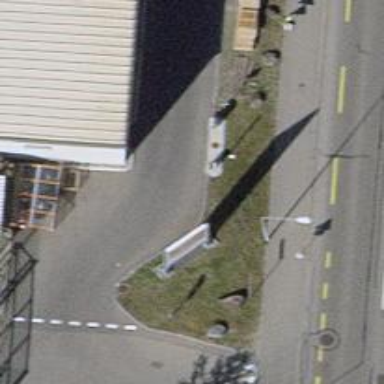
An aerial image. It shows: Lift gate barrier.